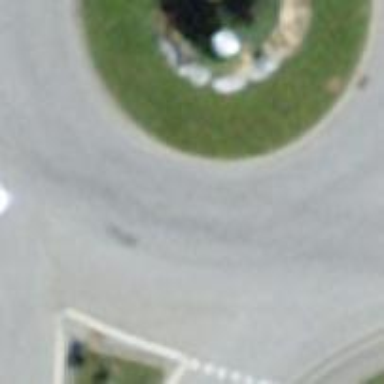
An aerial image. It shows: Roundabout at primary highway.